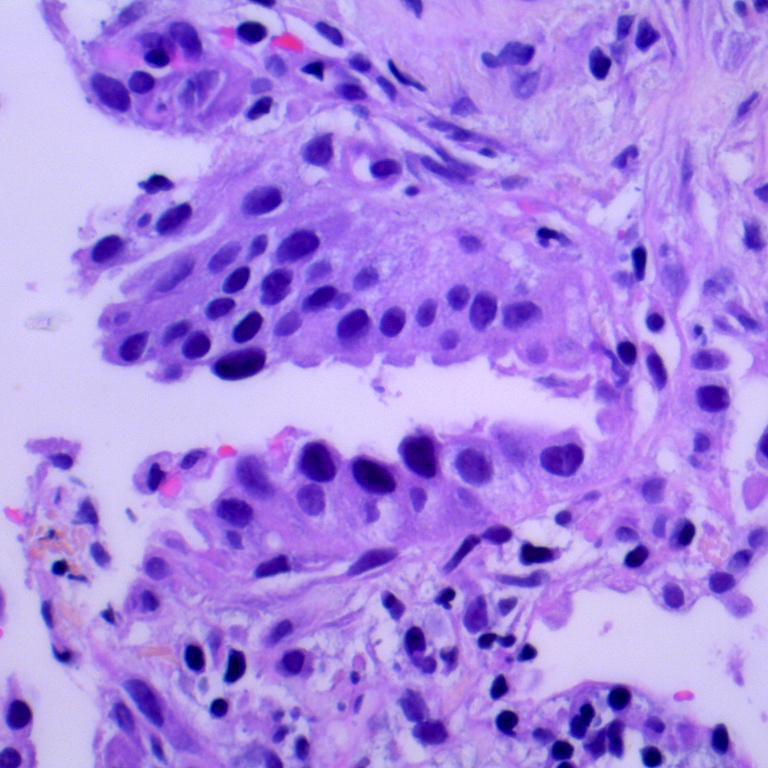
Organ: lung
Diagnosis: adenocarcinomas